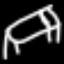
Label: bed